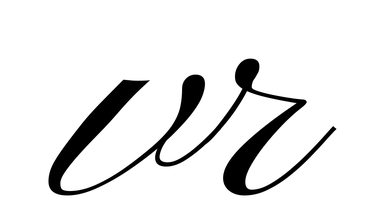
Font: PinyonScript-Regular